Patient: sex M, age 37
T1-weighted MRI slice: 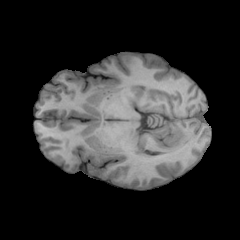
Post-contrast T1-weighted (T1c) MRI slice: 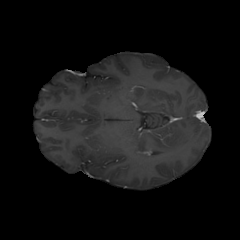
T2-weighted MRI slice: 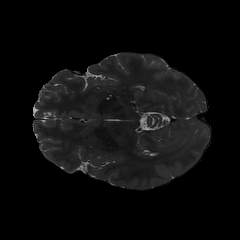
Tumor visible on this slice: no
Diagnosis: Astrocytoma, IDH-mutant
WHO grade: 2